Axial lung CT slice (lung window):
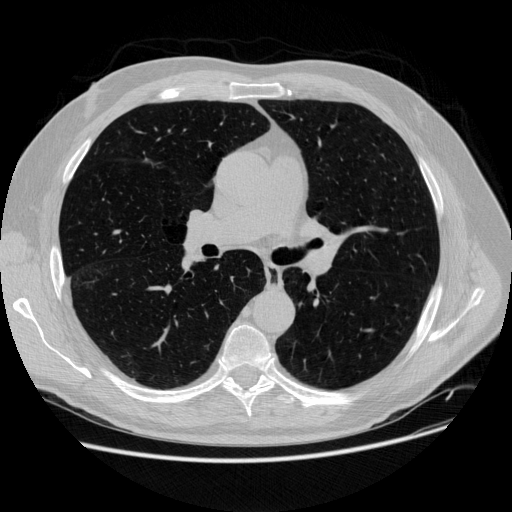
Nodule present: no